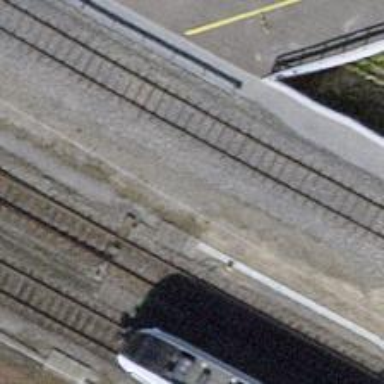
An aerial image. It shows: Single abandoned railway track.